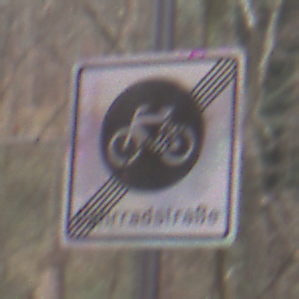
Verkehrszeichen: EndeFahrradstrasse
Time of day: Midday
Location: Outdoor (Nature)
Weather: Overcast
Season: Autumn
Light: Natural